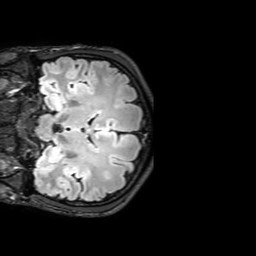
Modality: FLAIR
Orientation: coronal
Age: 28
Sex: male
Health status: ill
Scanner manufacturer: philips
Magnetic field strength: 3 T
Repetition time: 4.8 s
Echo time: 0.2989 s